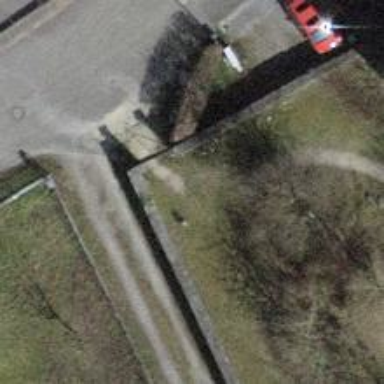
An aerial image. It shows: Wall barrier.